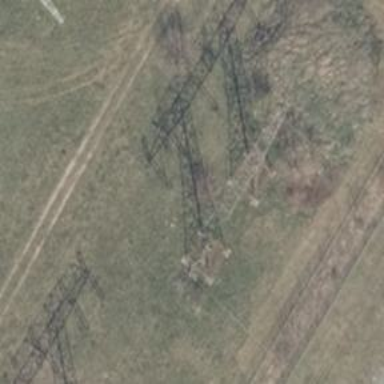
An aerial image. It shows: Power line with three cables.